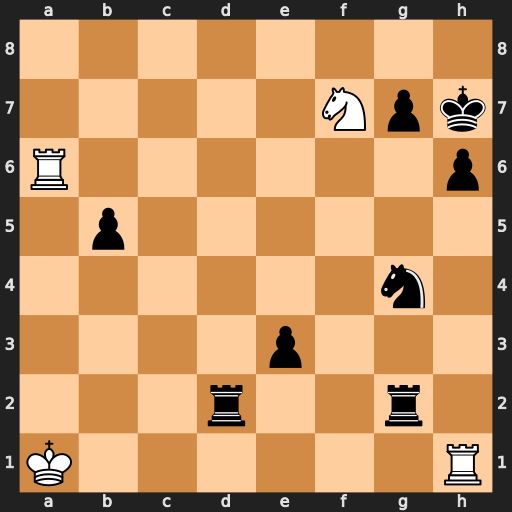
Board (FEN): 8/5Npk/R6p/1p6/6n1/4p3/3r2r1/K6R
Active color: w
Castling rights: -
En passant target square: -
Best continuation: Ng5+ Kh8 Ra8+ Rd8 Rxd8#